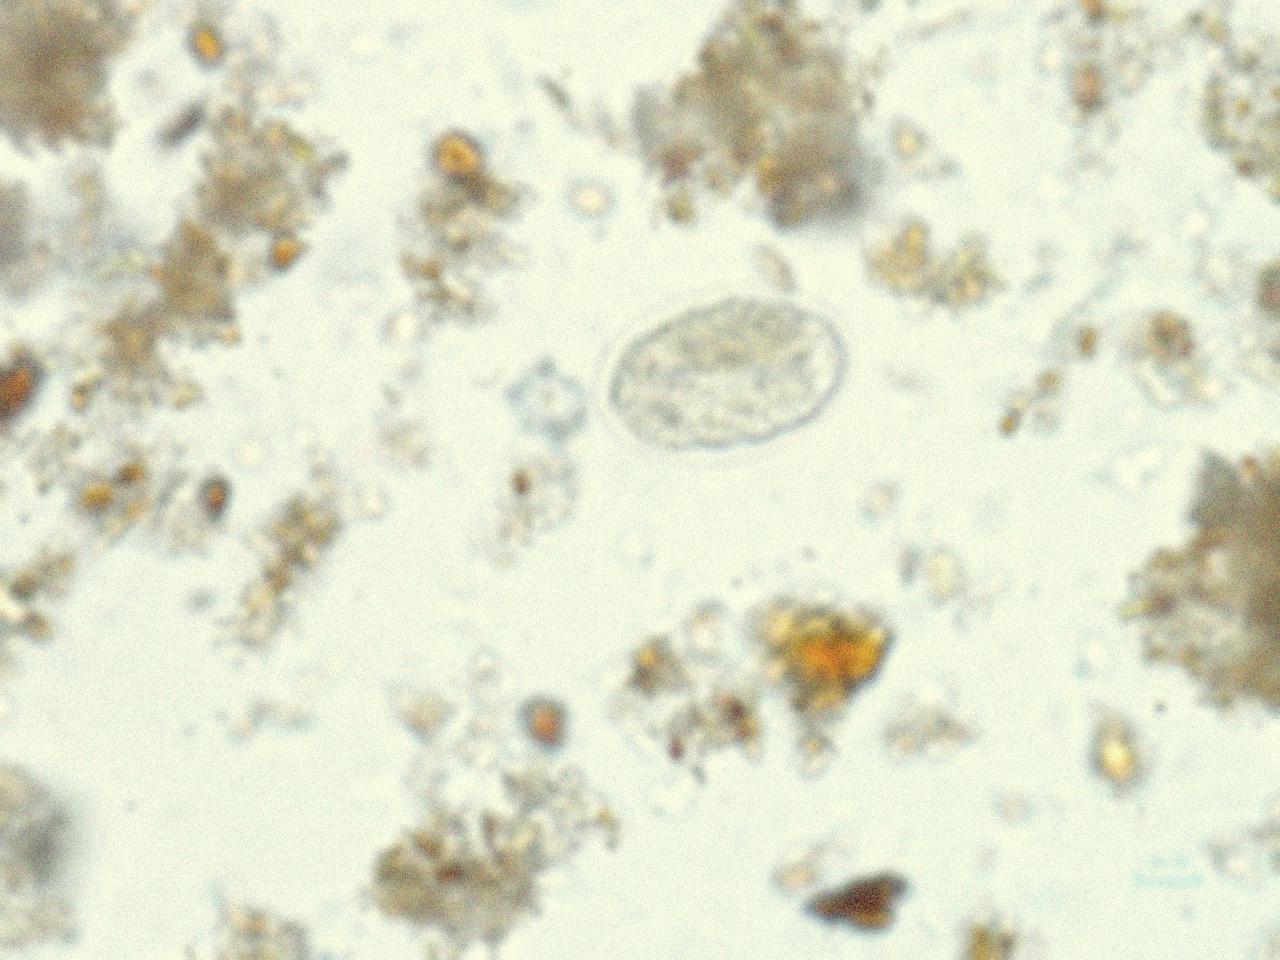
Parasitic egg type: Hookworm egg